Aerial crown-view tile of a tropical tree (Barro Colorado Island, Panama), acquired 20250124:
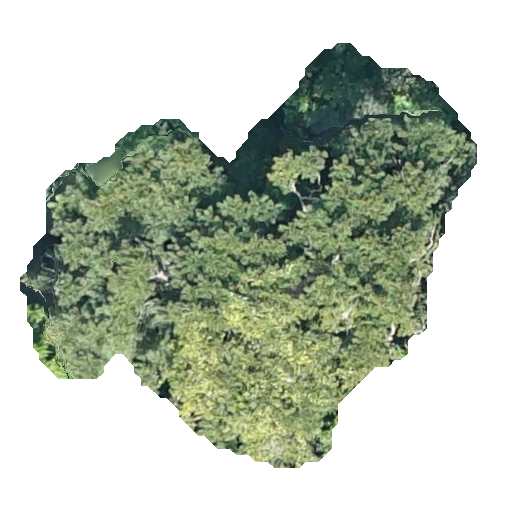
Species: Jacaranda copaia
GBIF accepted scientific name: Jacaranda copaia
Crown area: 174.358 m²